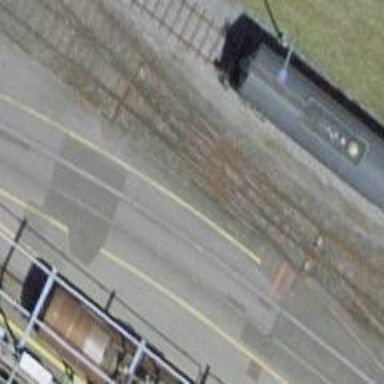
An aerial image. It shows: Railway switch.